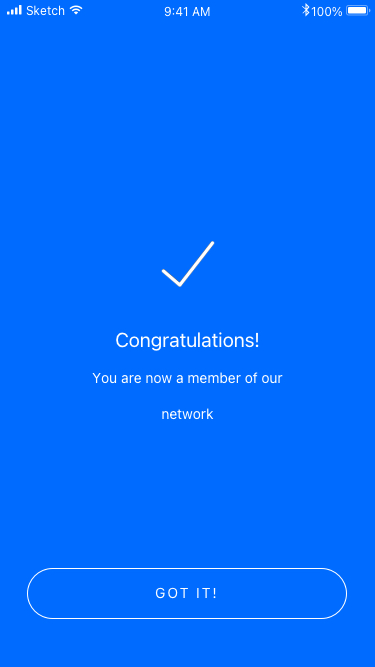
Text in this UI design:
GOT IT!
Congratulations!
You are now a member of our network